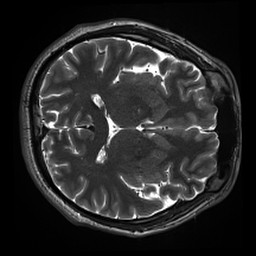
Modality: inplaneT2
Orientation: axial
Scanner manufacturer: siemens
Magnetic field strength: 3 T
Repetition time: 11 s
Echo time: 0.059 s